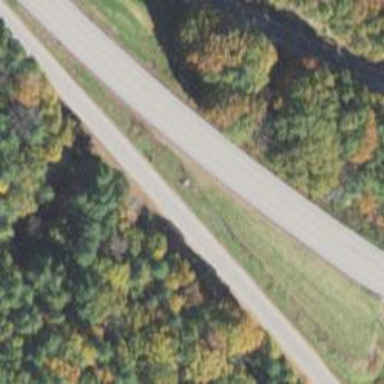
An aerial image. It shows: Trunk link road with asphalt surface.